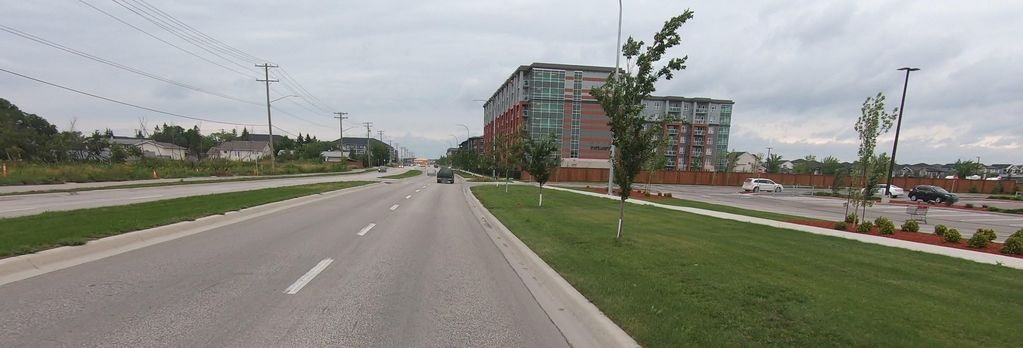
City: winnipeg